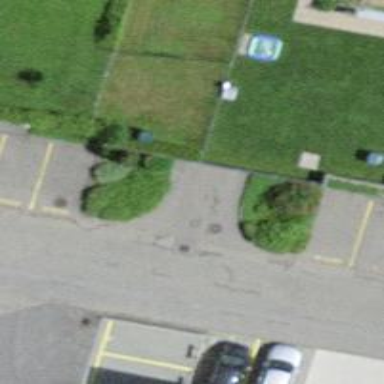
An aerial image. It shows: Parking entrance.